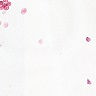
Metastatic tissue present: no